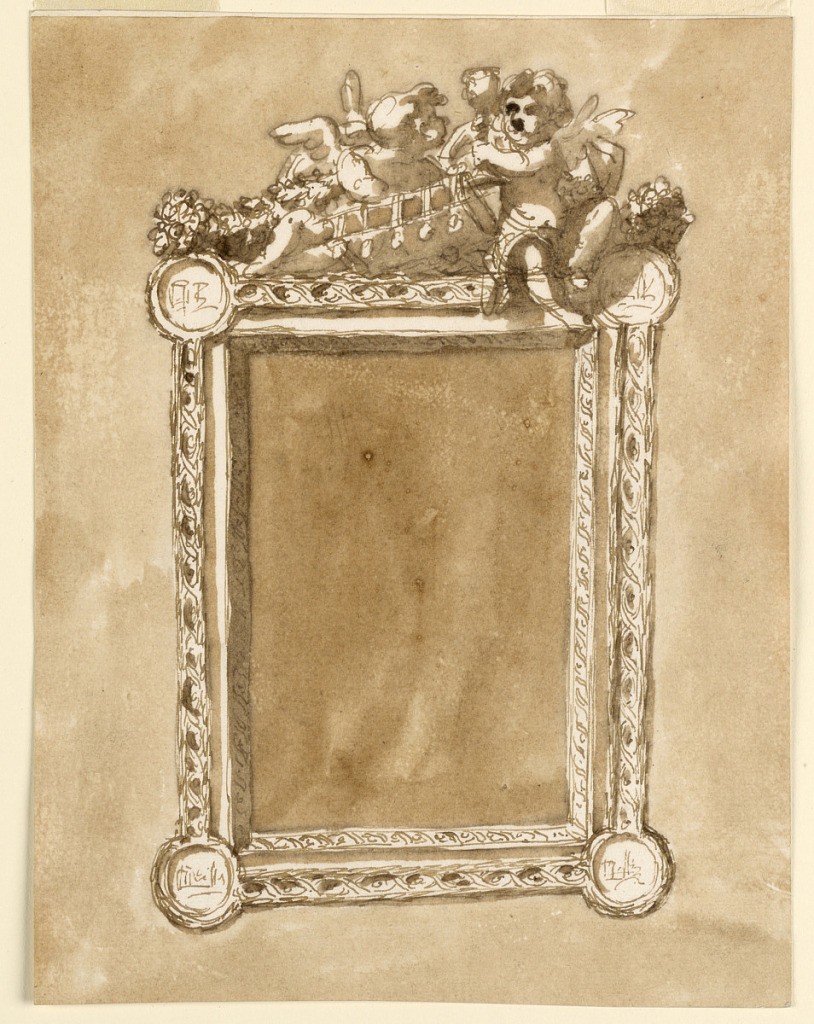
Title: Frame
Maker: Giuseppe Barberi, Italian, 1746–1809
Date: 1780–1799
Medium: Pen and brown ink, brush and brown wash on off-white laid paper, lined
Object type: Drawing
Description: Oblong, with circular representations at the outer corners. On top are tow angels with the apocalyptic book; one raises a chalice. Laterally are garlands. Usual background.